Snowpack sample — Loveland Pass, Silver Plume, Colorado, USA (2/11/26, 12:00 PM MST)
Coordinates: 39.663, -105.886
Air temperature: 35 °F
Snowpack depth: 82 cm
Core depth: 10 cm
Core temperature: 15.8 °F
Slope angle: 13°, slope face: 12°
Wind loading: high
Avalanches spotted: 1
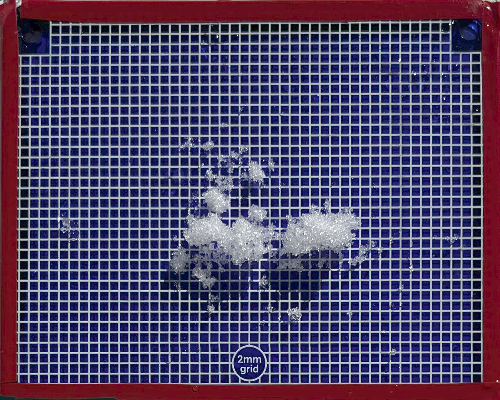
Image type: profile
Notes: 1 small avalanche spotted on the north side of the bowl, lots of wind loading